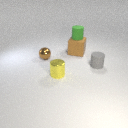
small gray rubber cylinder in front of large brown rubber cube